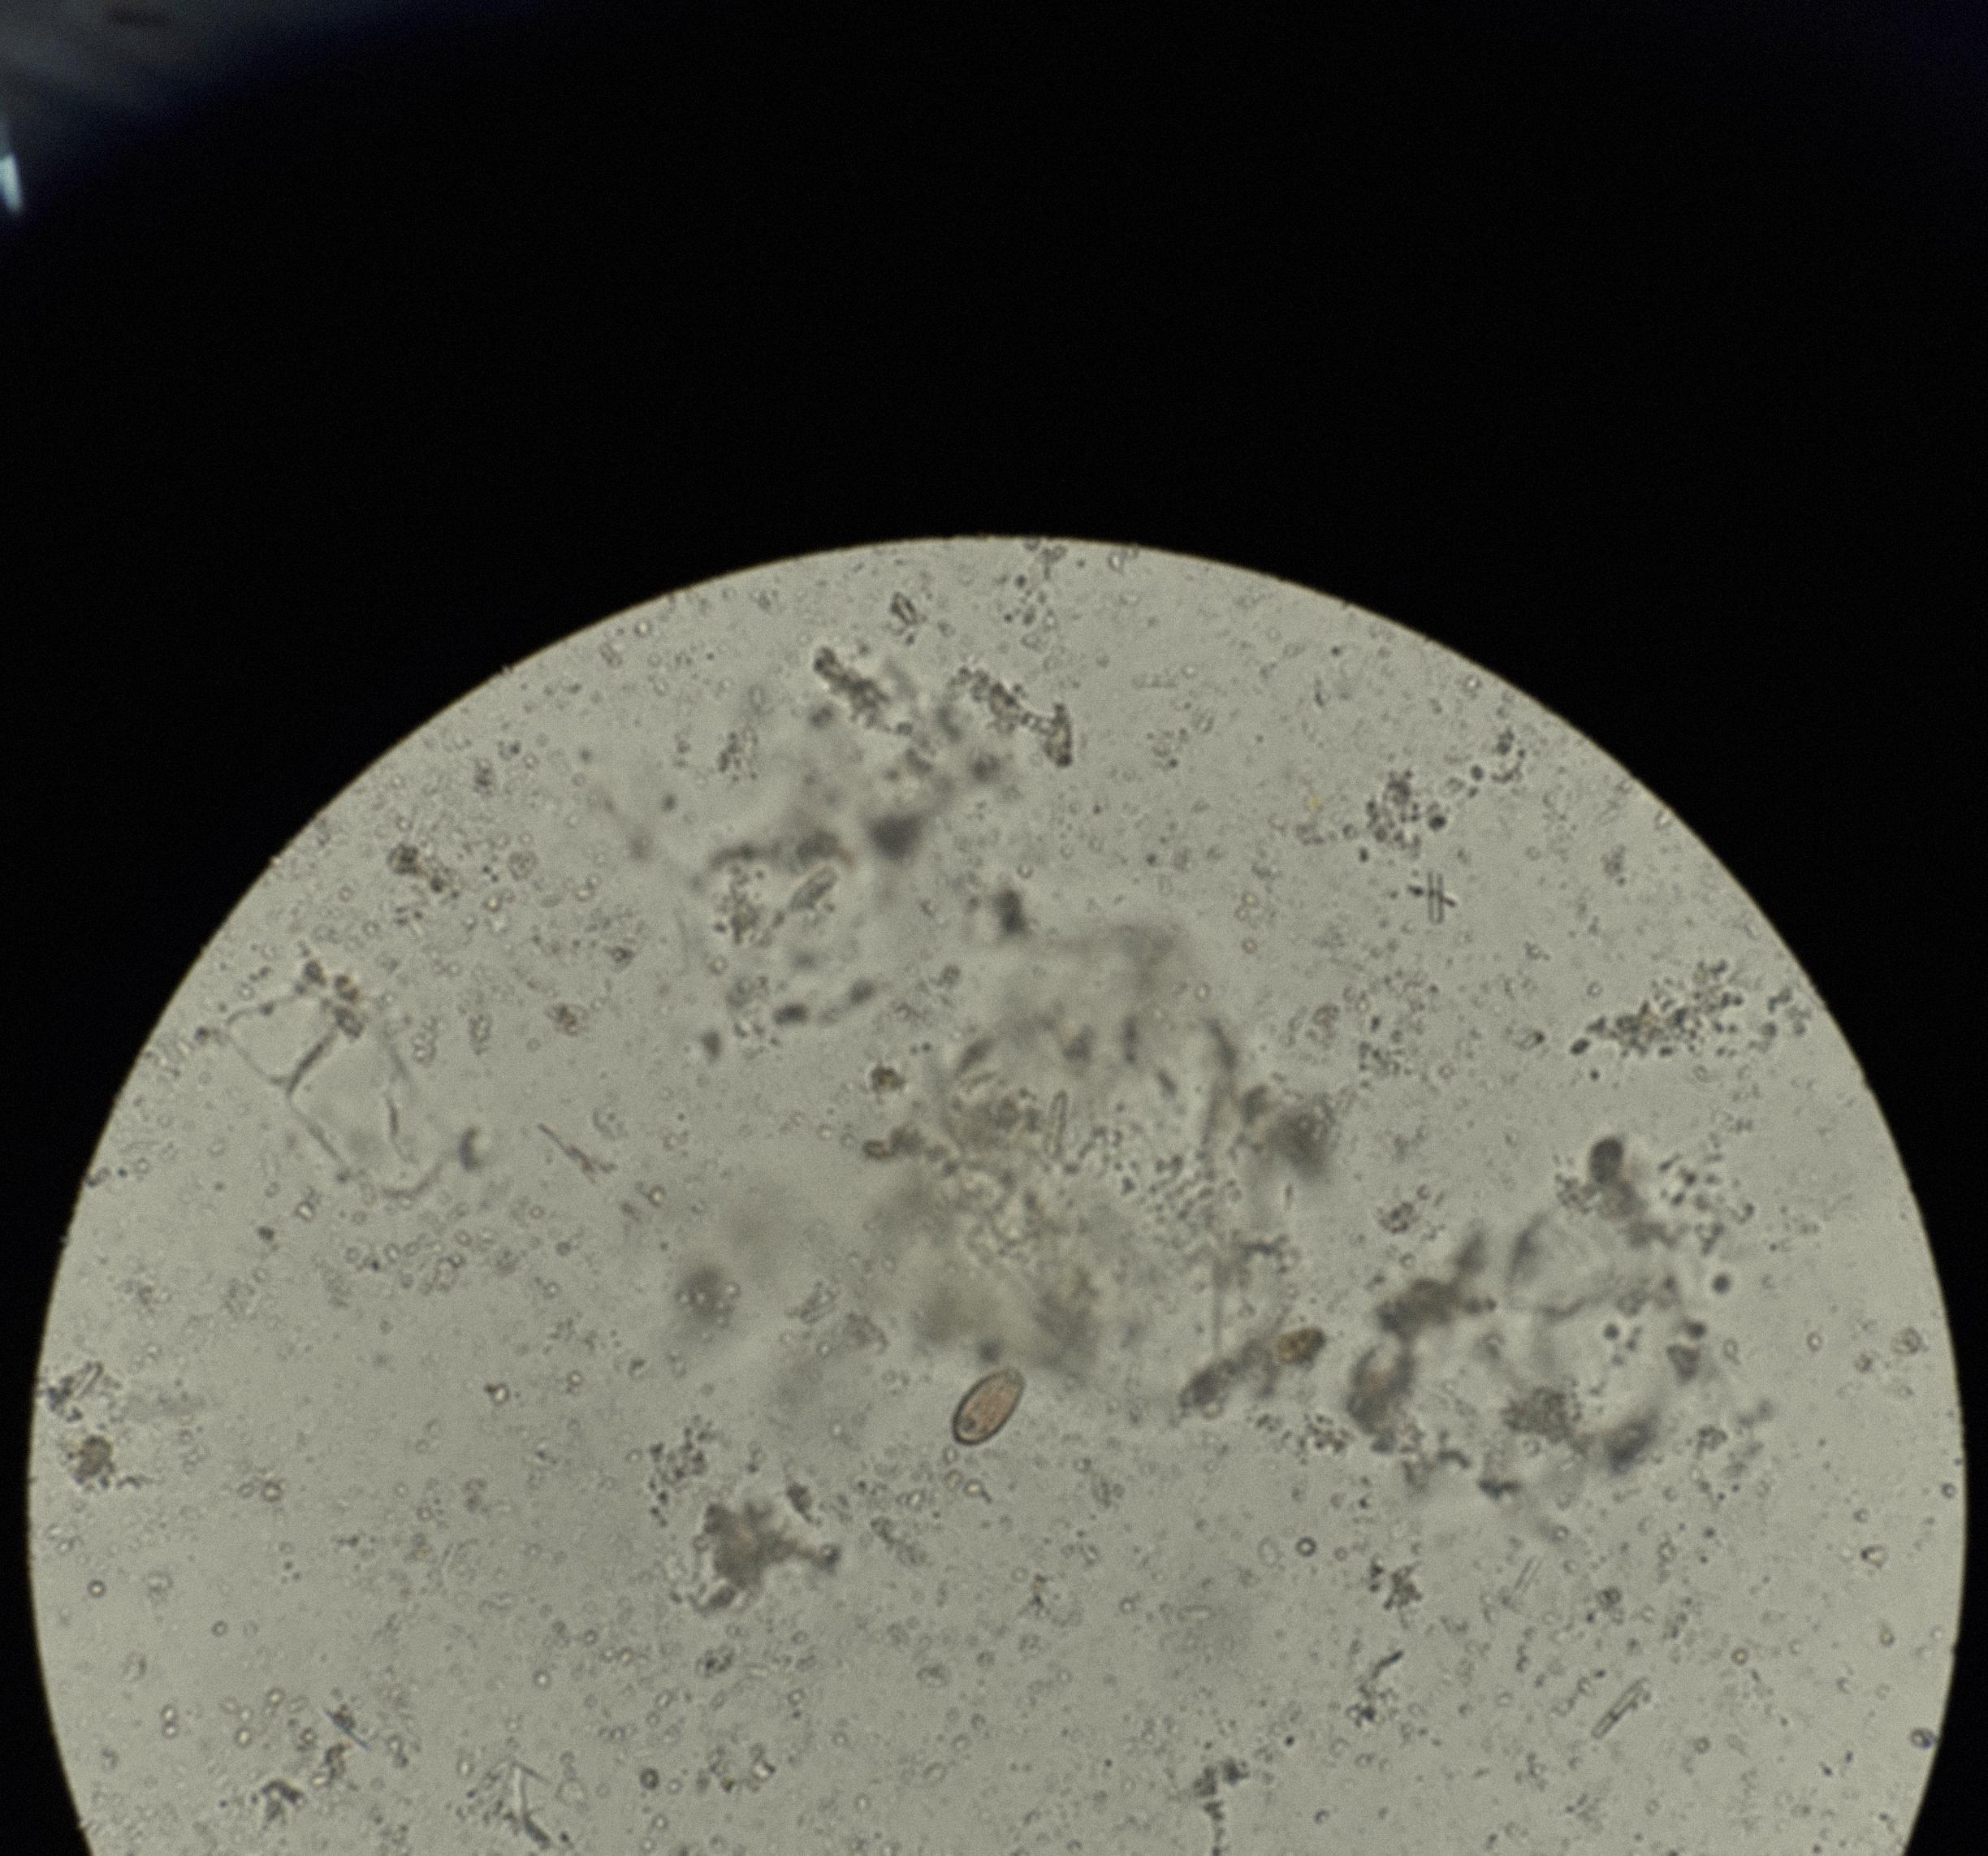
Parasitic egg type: Opisthorchis viverrine